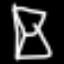
Label: hourglass